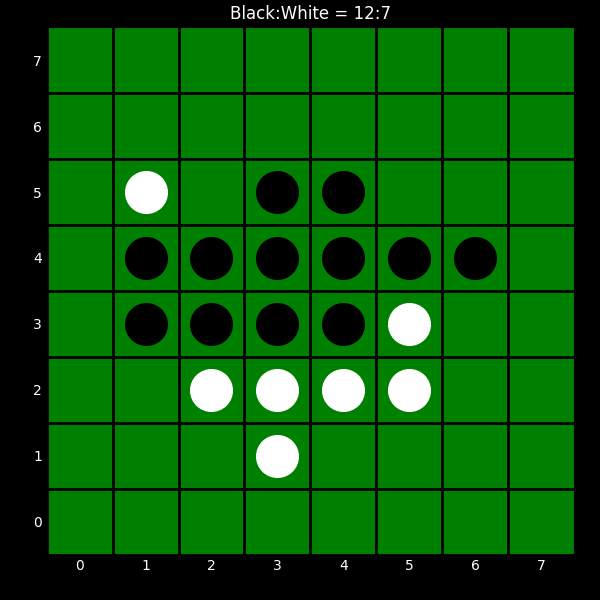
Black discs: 12
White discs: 7